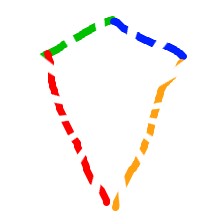
Shape: kite